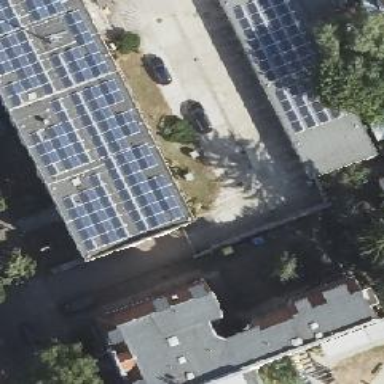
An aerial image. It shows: Solar power generator using photovoltaic panels.